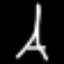
Label: The Eiffel Tower